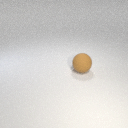
large brown rubber sphere